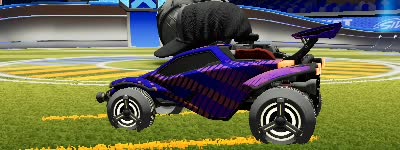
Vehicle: octane